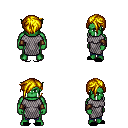
a pixel art fantasy rpg character, male body template, orc, green skin, chain mail, magenta pants, blonde pixie cut hairstyle, leather bracers, black slippers, four views (front, back, left, right), 2x2 character sprite sheet, small pixel art, hard edges, no anti-aliasing